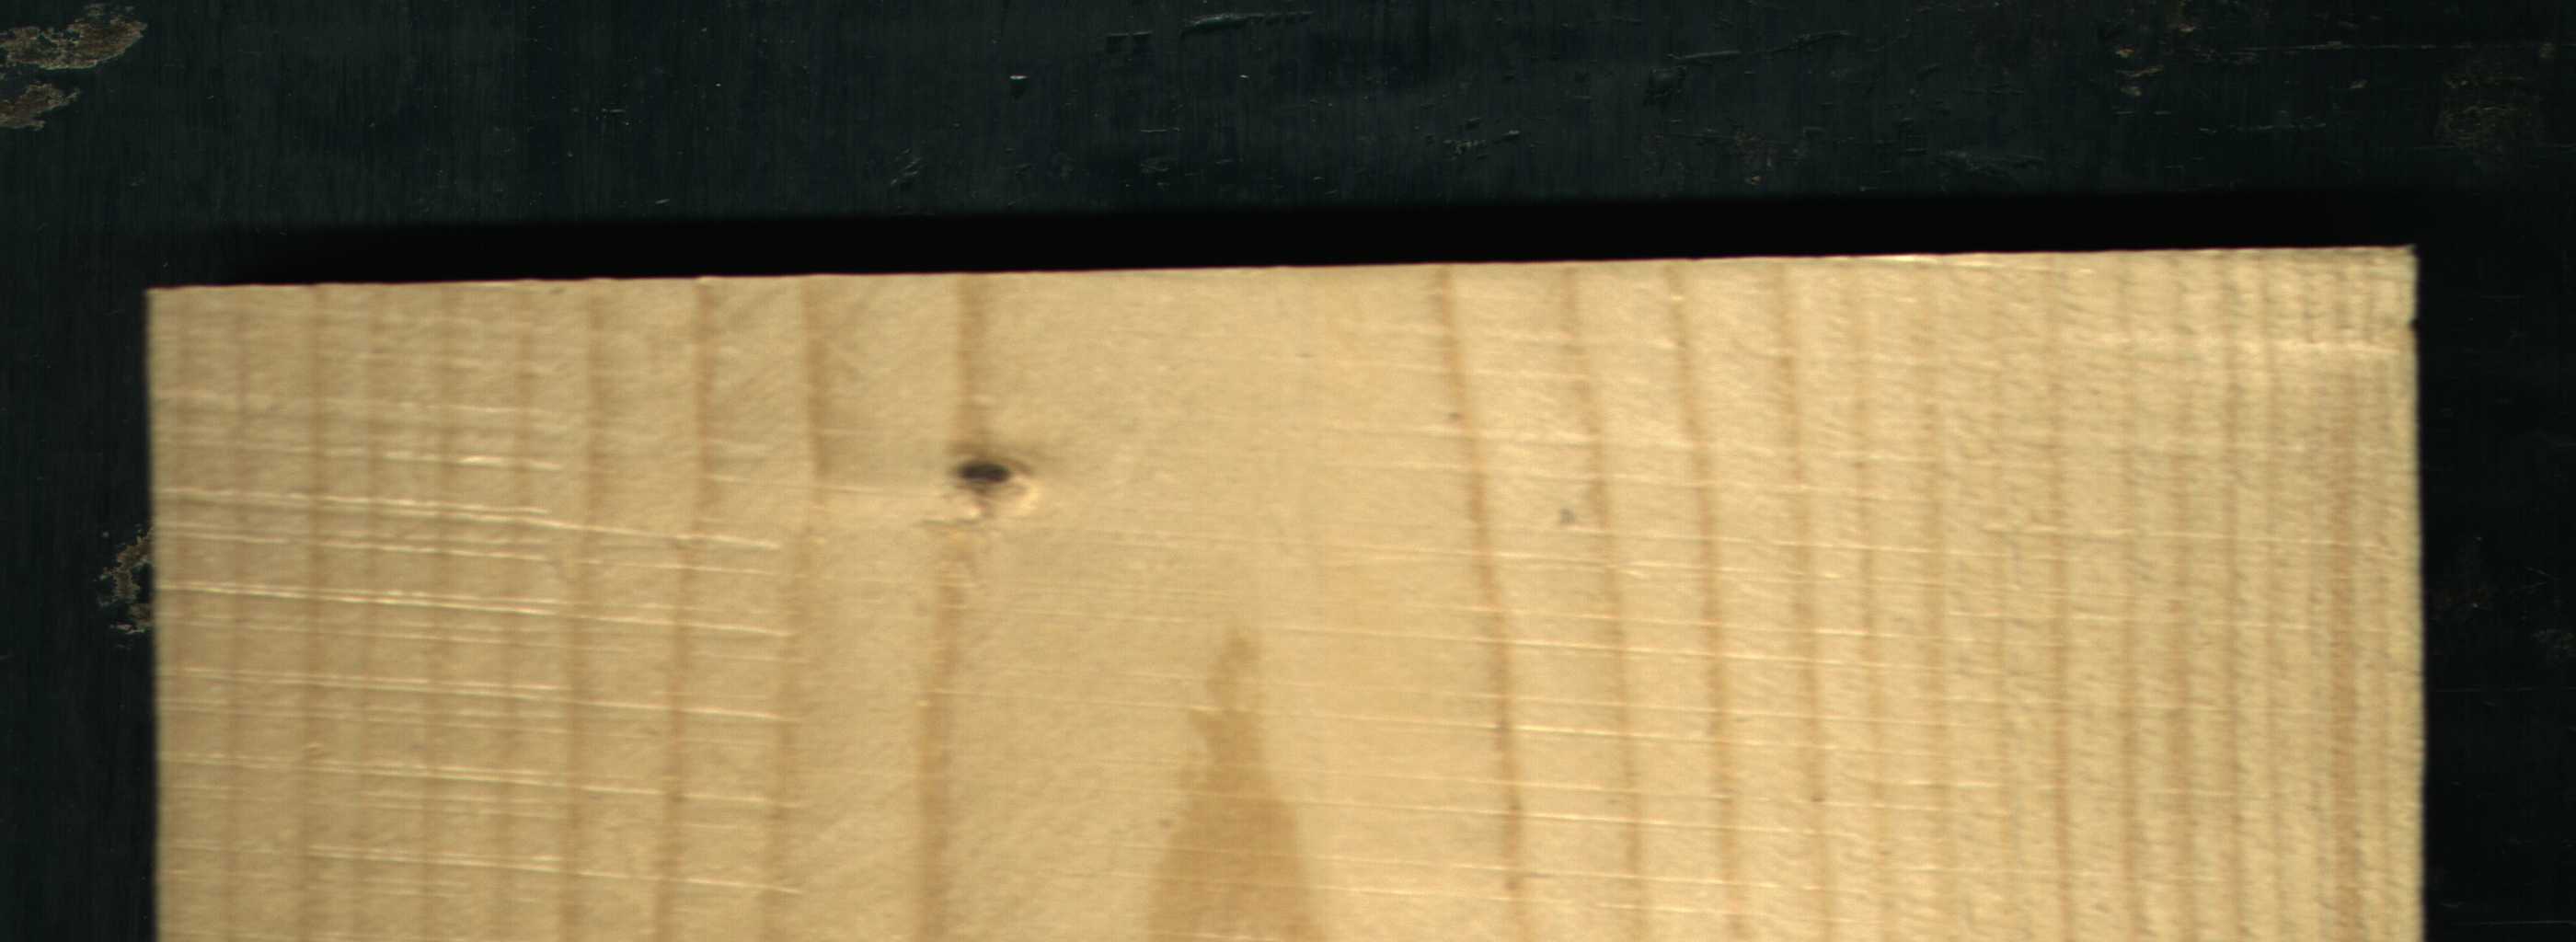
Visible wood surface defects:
Live_Knot